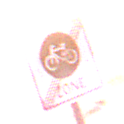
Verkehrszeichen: EndeFahrradzone
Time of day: SunriseSunset
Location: Outdoor (Urban)
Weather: PartlyCloudy
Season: NotSpecified
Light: Natural